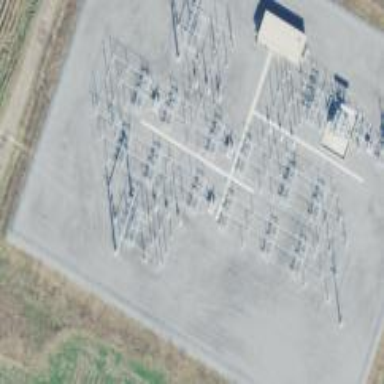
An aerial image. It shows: Switch used for power control.